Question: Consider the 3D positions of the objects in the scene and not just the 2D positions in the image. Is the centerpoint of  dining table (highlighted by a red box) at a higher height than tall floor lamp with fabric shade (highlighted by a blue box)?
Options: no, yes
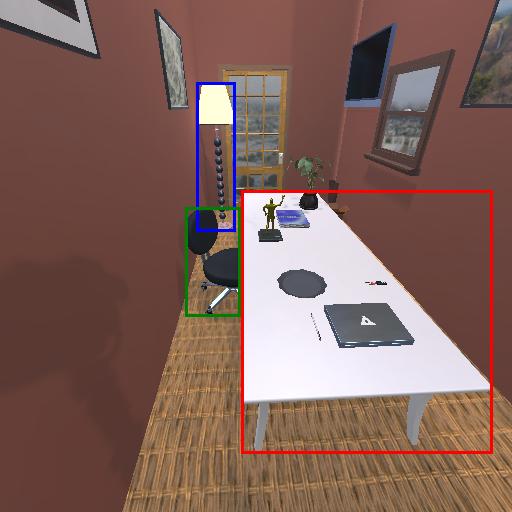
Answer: no